Question: I have an 'NSArray', and I am declaring that variable inside a function locally and used inside in for loop. But while I 'Analyze' code it appears to be an error or an issue. The issue is 'Dead store - Values stored to 'elements' during initialisation is never read.' But I do use that variable inside a for in loop...
Visual Description :

So the question is, Why compiler says that after creating 'NSArray' I haven't read anywhere in my code?
P.S. Code runs as I intended, but I just want to know why is this issue showing up?
Thanks for any explanation given.
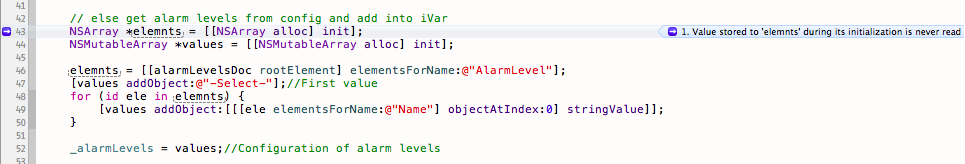
Answer: You're allocating memory for 'elemnts' and initialising it, and then two lines later you overwrite that variable having never used the allocated memory!
Just write this instead:
'''
NSMutableArray *values = [[NSMutableArray alloc] init];
NSArray *elements = [[alarmLevelsDoc rootElement] elementsForName:@"AlarmLevel"];
...
'''